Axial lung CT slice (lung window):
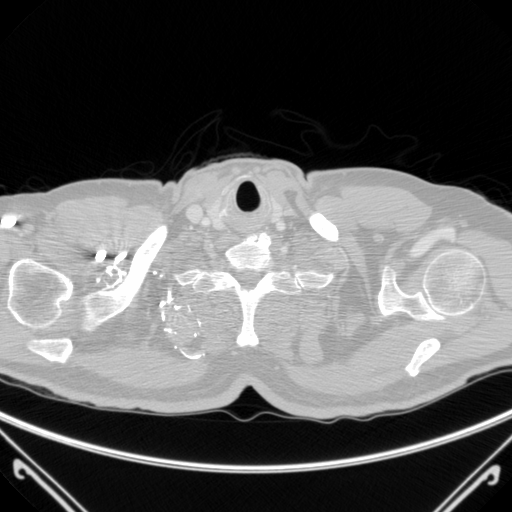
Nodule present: no